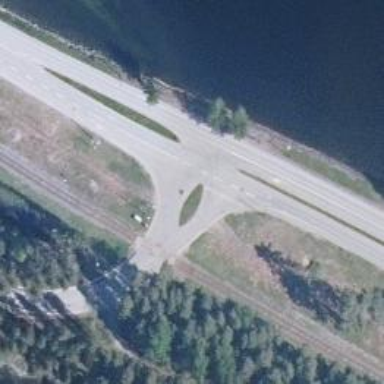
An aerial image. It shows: Tertiary road with paved asphalt surface.